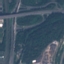
Land use / land cover: Highway